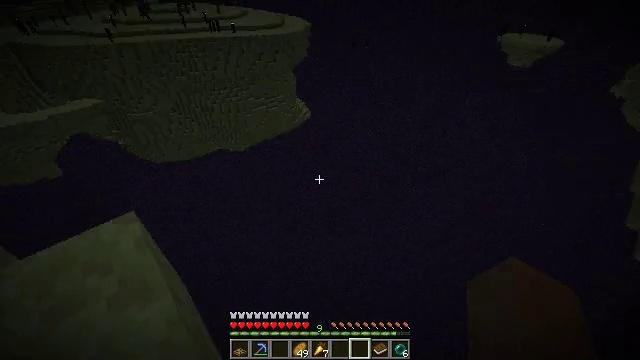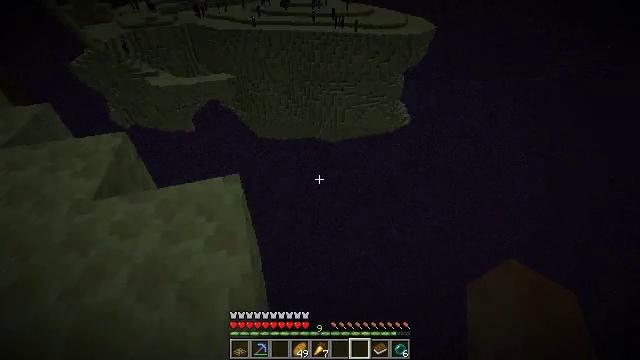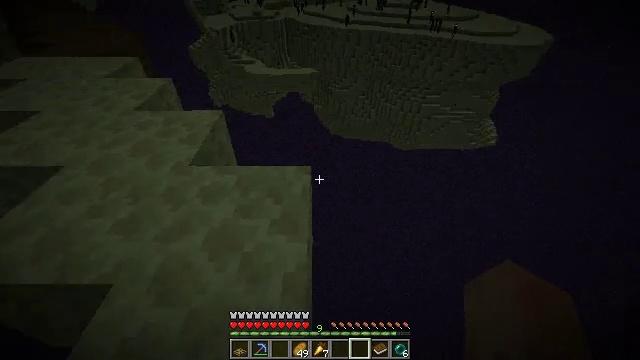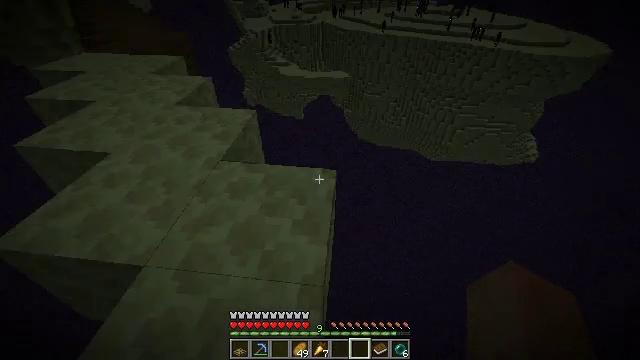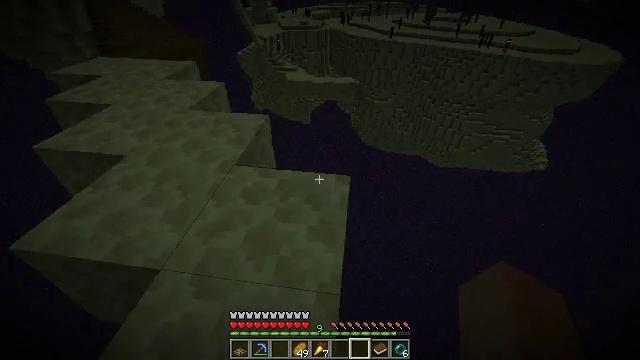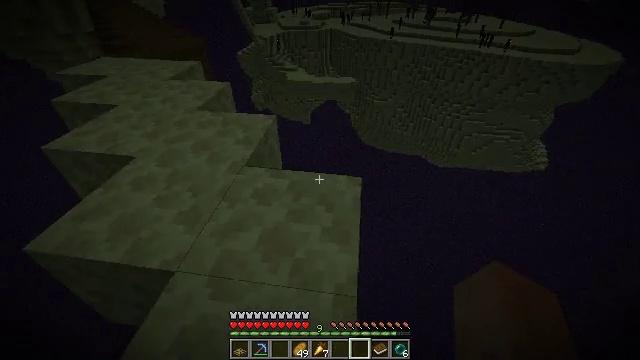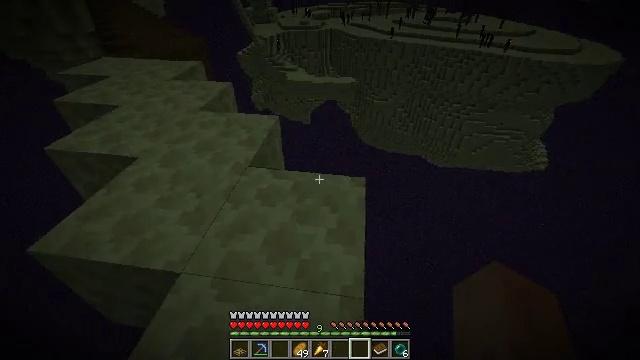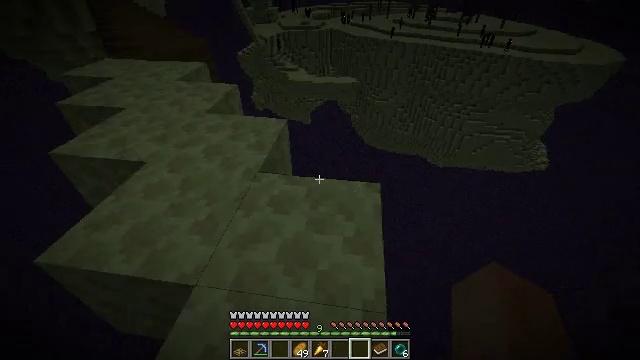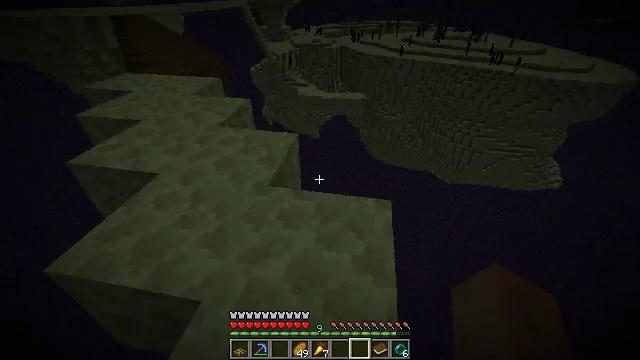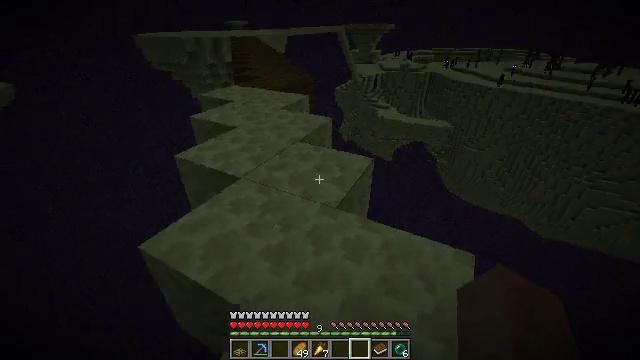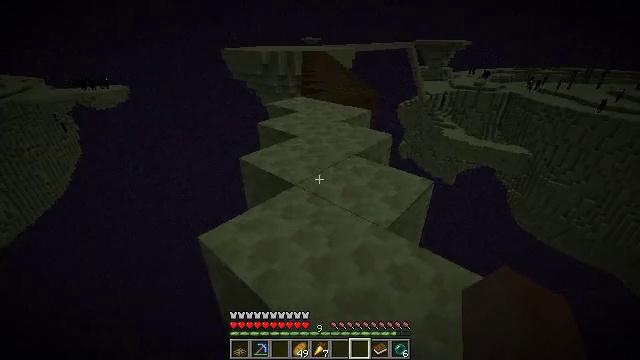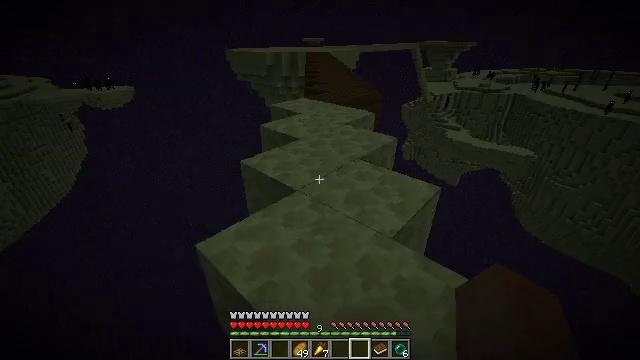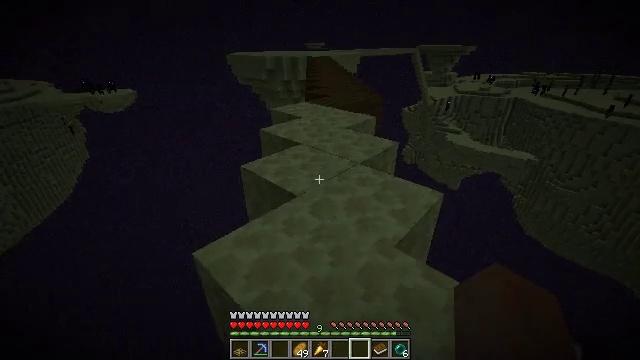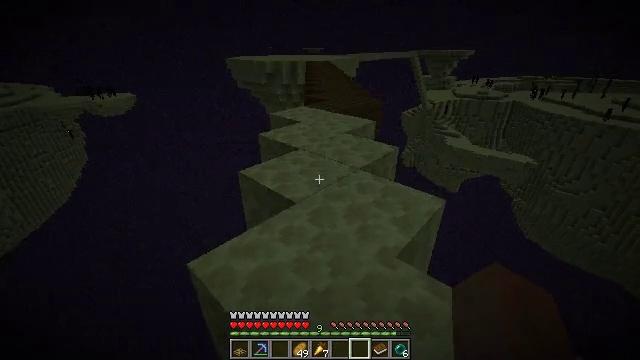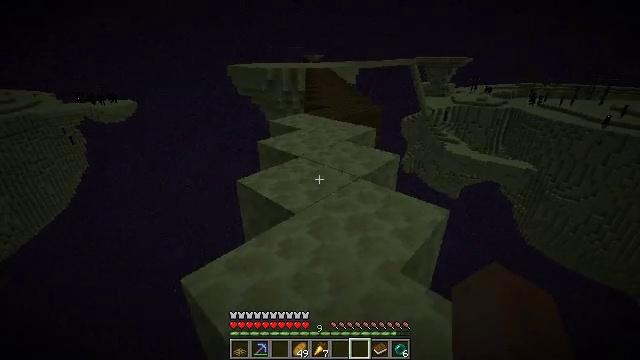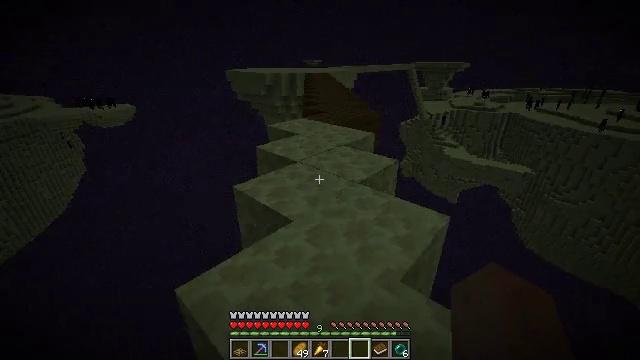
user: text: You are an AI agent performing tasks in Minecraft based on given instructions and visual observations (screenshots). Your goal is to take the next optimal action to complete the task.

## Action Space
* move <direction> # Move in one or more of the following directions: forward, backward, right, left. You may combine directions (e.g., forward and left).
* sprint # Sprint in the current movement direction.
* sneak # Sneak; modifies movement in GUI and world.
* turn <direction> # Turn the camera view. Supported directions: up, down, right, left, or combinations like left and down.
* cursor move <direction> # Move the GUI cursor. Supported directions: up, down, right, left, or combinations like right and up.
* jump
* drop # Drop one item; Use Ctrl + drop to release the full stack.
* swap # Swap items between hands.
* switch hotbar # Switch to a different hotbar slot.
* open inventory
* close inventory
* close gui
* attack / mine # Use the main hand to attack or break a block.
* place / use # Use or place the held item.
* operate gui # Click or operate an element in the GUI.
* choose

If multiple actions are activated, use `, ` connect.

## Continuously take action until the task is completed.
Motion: motion action
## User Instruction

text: Mine the end stone in the End dimension.
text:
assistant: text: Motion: move left, sneak, turn left
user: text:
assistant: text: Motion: move left, sneak, turn left
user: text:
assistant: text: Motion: move left, sneak, turn left
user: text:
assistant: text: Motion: move left, sneak, turn left and up
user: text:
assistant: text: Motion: move left, sneak
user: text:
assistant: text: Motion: move forward and move left, sneak
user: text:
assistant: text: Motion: move forward and move left, sneak
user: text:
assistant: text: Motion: move forward, sneak, turn left and up
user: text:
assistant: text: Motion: move forward, sneak, turn left and up
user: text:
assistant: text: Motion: move forward, sneak, turn left and up
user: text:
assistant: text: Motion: move forward, sneak
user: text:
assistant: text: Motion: move forward, sneak
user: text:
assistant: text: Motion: move forward, sneak
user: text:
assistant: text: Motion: move forward, sneak, turn up
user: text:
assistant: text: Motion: move forward
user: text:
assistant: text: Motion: move forward
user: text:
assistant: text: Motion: move forward
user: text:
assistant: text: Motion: move forward
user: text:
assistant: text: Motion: move forward, sprint
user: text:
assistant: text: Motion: move forward, sprint
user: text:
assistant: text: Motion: move forward, sprint
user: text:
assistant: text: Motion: move forward, sprint, jump
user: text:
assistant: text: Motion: move forward, sprint, jump
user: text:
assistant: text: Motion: move forward, sprint, jump
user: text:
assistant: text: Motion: move forward, sprint, jump
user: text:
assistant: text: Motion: move forward, sprint, jump
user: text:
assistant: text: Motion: move forward, sprint, jump
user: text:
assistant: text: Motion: move forward, sprint, jump
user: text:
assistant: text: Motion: move forward, sprint, jump
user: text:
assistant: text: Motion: move forward, sprint, jump